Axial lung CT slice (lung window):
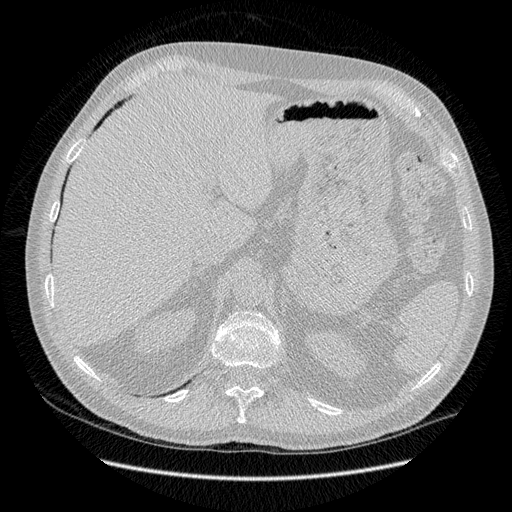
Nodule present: no